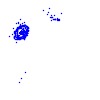
Particle: kaon